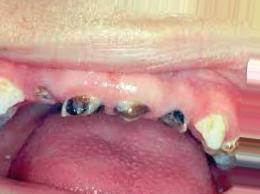
Condition: Caries